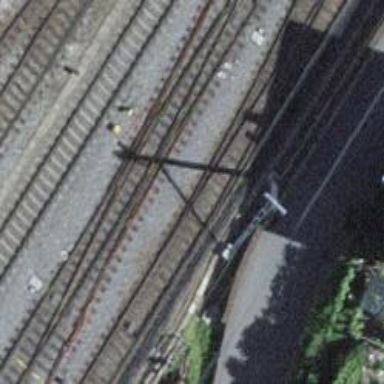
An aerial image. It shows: Single-track electrified railway siding with contact line.